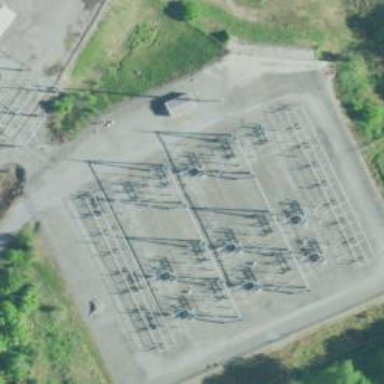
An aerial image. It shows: Switch for power supply.